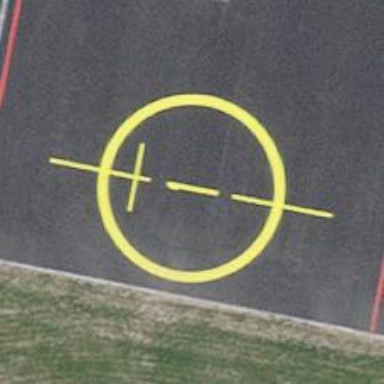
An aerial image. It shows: Image showing helipad at airport.